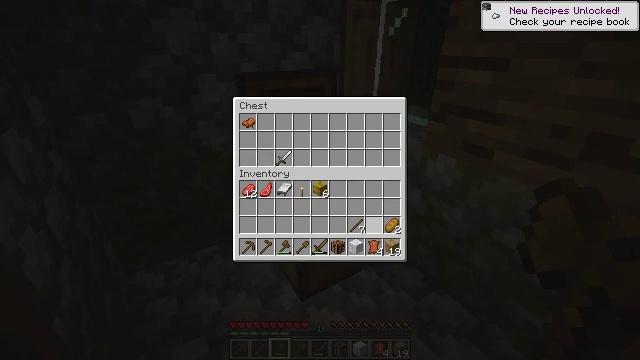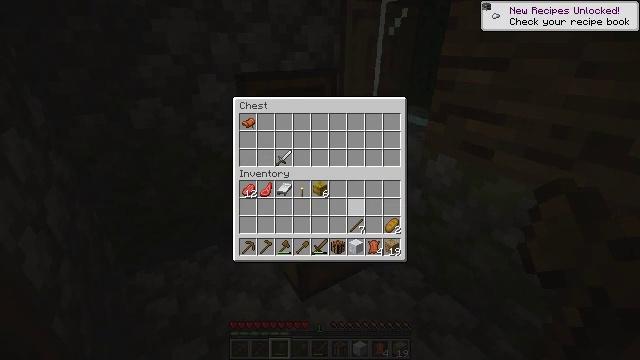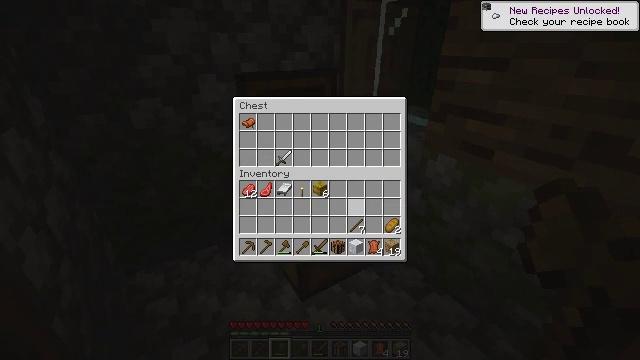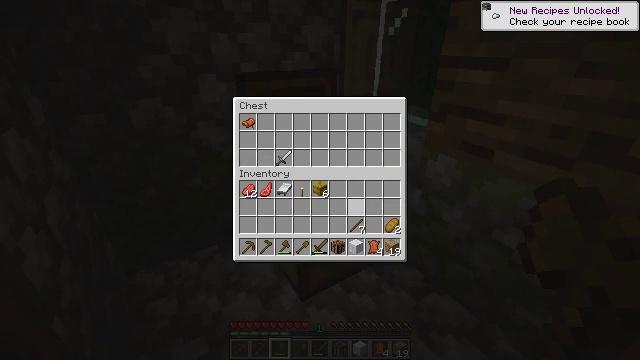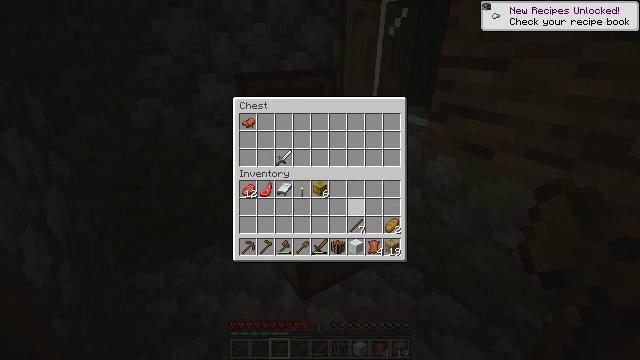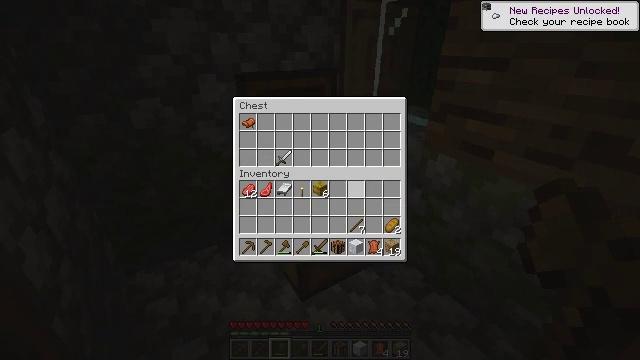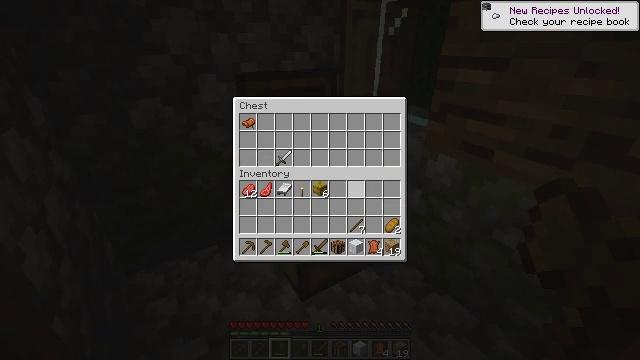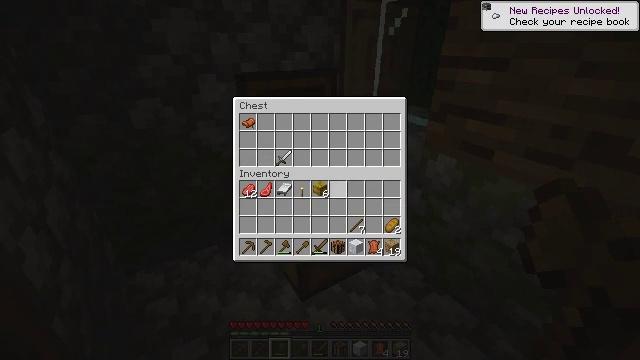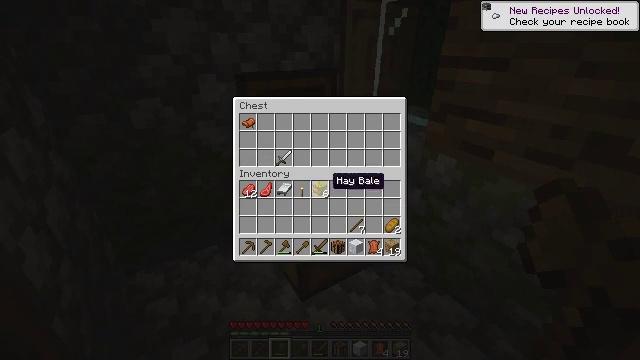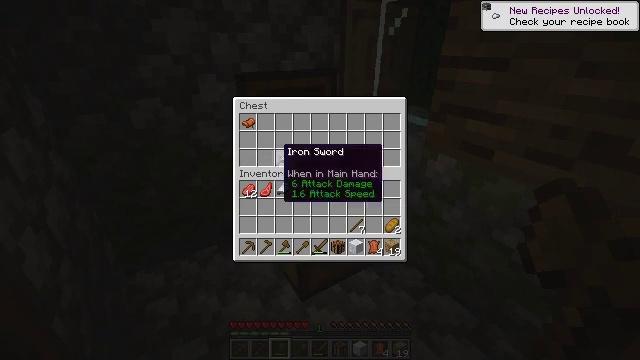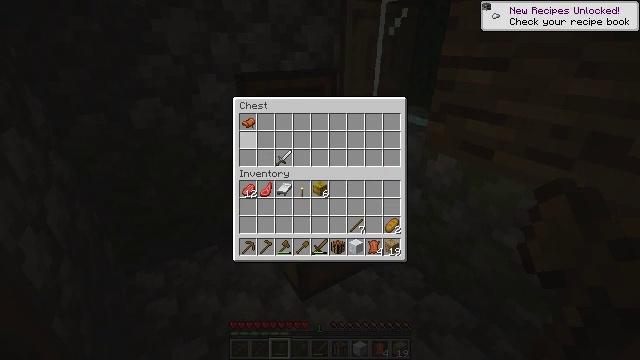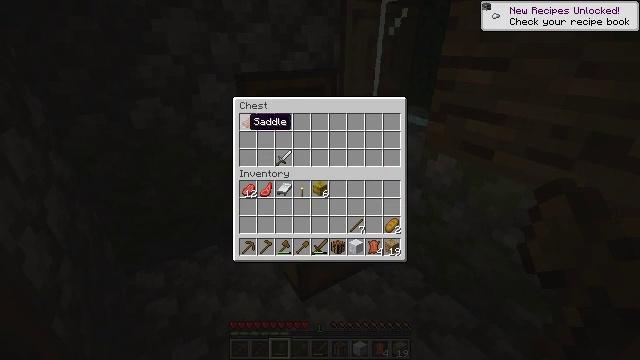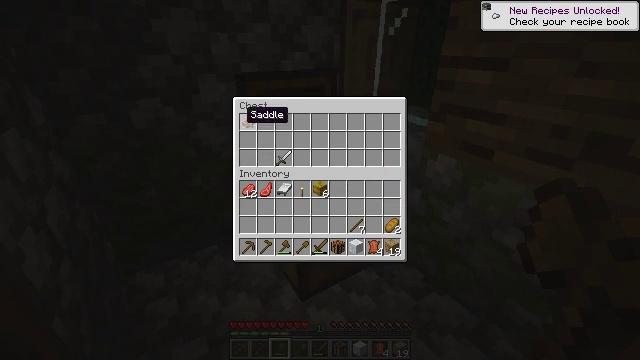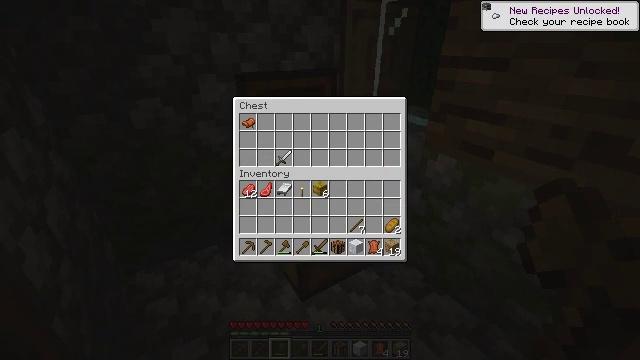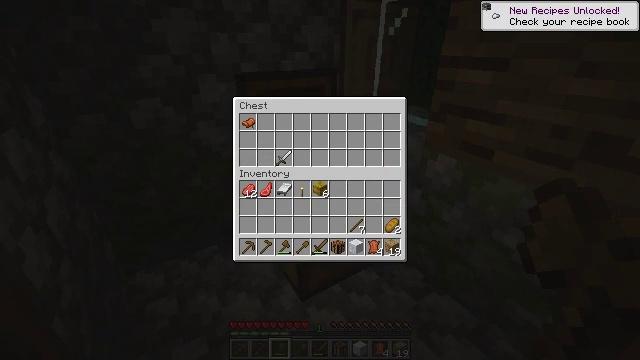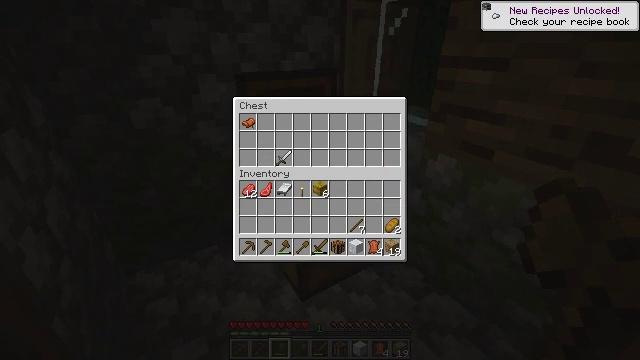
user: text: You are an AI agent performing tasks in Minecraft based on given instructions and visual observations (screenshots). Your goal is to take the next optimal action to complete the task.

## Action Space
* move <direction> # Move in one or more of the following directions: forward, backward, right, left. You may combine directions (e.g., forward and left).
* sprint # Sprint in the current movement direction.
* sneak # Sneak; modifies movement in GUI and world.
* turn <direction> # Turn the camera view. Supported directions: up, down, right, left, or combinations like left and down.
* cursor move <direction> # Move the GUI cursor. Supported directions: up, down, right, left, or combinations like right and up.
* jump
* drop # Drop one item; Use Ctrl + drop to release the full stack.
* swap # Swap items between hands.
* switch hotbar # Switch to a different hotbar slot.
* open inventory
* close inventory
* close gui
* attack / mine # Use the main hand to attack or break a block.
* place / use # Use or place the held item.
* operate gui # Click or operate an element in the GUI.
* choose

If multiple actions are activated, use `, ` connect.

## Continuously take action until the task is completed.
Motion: motion action
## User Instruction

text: Harvest hay blocks from the village.
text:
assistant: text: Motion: sneak
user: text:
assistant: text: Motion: sneak
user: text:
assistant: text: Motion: sneak
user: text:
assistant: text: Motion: sneak
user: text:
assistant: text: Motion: sneak
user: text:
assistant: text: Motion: sneak
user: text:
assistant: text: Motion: sneak
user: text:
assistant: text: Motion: sneak, cursor move left
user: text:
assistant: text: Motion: sneak, cursor move left and up
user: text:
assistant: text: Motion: cursor move left and up
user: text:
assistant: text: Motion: no_op
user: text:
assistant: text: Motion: cursor move up
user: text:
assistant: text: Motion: sneak
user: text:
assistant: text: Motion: sneak
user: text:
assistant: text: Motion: sneak
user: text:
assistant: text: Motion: sneak
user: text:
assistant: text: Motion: sneak
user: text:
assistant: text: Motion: sneak
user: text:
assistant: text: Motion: sneak
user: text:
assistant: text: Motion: sneak, operate gui
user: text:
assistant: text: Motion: sneak, operate gui
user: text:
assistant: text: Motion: sneak, operate gui
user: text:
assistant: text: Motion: sneak, cursor move right
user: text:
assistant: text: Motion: sneak, cursor move right and down
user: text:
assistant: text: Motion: sneak, cursor move right and down
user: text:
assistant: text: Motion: sneak
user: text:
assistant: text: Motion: sneak
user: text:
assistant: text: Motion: sneak
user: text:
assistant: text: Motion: sneak
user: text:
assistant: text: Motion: sneak